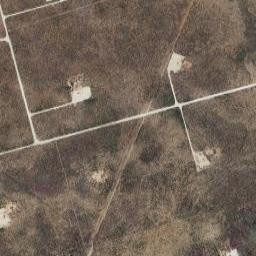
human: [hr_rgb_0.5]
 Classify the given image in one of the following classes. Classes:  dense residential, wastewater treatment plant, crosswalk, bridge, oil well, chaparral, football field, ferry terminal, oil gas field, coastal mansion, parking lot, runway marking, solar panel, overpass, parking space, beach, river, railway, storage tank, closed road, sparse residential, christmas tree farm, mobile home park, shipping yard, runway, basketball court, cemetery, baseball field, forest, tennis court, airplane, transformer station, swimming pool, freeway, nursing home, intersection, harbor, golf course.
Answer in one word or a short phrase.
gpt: oil gas field